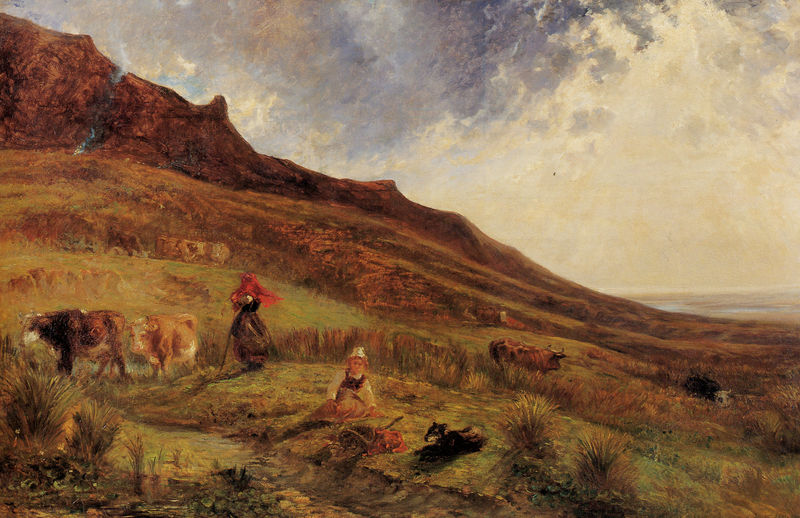
Titel: La falaise d'Houlgate près de Dives, Die Steilküste von Houlgate in der Nähe von Dives
Künstler: Paul Huet
Standort: Bruxelles
Institution: Musées royaux des Beaux-Arts de Belgique
Schlagwörter: berg, blau, blätter, dunkel, felsen, gewitter, himmel, mann, meer, schatten, wasser, wolken, fluss, frauen, gelb, grün, landschaft, menschen, mädchen, sand, see, braun, frankreich, frau, grau, haar, hell, hintergrund, holz, hut, kleid, kleider, licht, männer, schwarz, strasse, weiss, gras, hund, rot, tiere, tuch, weg, wiese, wolke, rock, spitze, stehen, stein, steine, ärmel, bach, erde, feld, horizont, hügel, kühe, natur, schilf, strauch, vieh, weide, weite, busch, büsche, pfad, sonne, sträucher, haare, tücher, drei, kind, blatt, arbeit, bauern, genre, stock, liegen, perspektive, zwei, stab, abhang, bäuerin, bündel, ernte, berge, düne, dünen, fels, gebirge, hang, herde, kuh, alm, idylle, blue, people, red, white, women, black, green, portrait, woman, kopftuch, brown, vier, rinder, weiden, alpen, grasbüschel, tasche, flecken, schnauze, cloud, clouds, sky, field, hill, hills, landscape, mountain, mountains, nature, sea, water, büschel, hörner, grass, light, stream, plants, buntvieh, hirte, hirten, hirtin, schäfer, color, animals, dog, hats, sense, children, rural, kalb, pastoral, art, cattle, cow, cows, farmer, cane, haaar, schäferhund, bull, kids, stick, shepherd, picnic, schafshund, schäfeer, werge, rancher, clousd